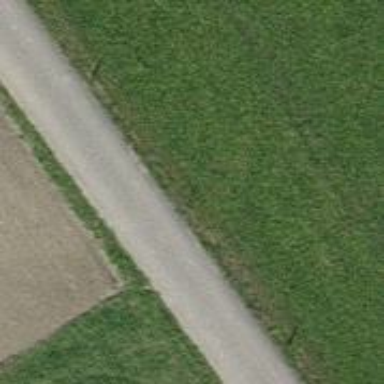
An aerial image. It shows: Asphalt track with grade1 track type mainly used by agricultural motorcars.